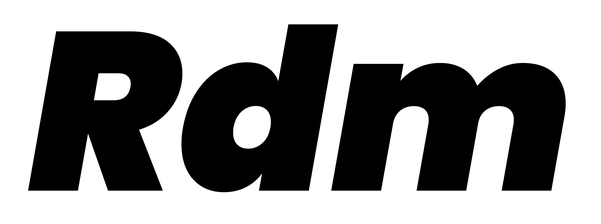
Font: Poppins-BlackItalic